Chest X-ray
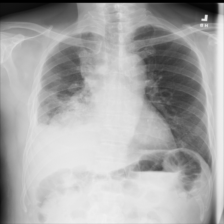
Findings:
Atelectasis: negative
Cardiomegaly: negative
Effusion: negative
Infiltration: negative
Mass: negative
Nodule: negative
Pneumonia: negative
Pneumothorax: negative
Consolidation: negative
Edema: negative
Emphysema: negative
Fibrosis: negative
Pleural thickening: negative
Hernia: negative